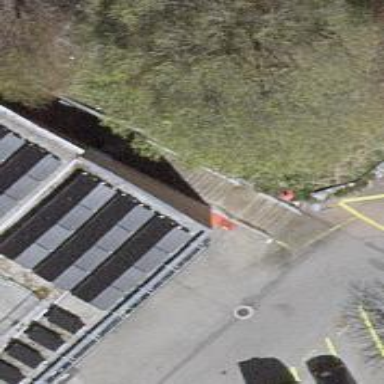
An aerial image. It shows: Footway with concrete surface.